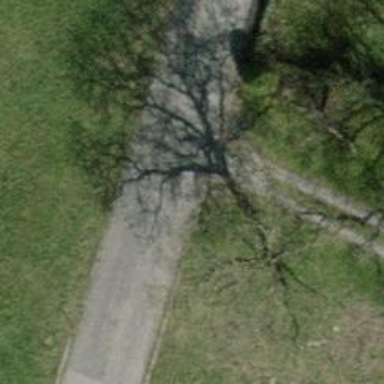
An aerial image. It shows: Unclassified road with asphalt surface.